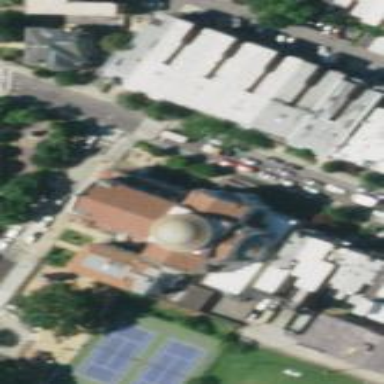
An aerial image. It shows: Building that is place of worship.